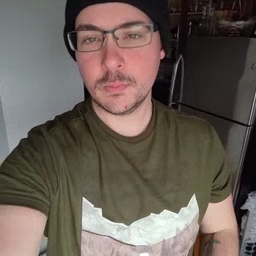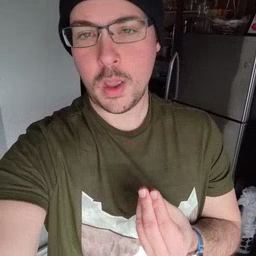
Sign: wet